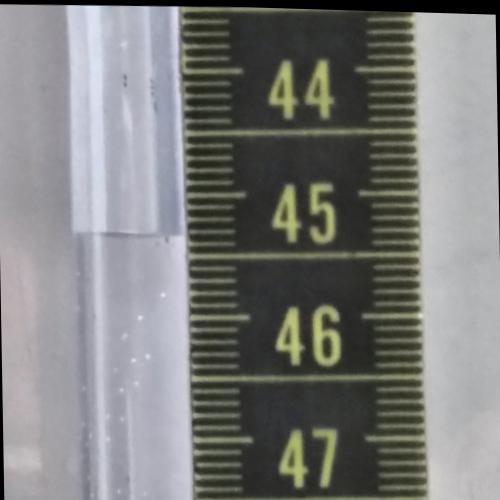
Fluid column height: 45.3 cm